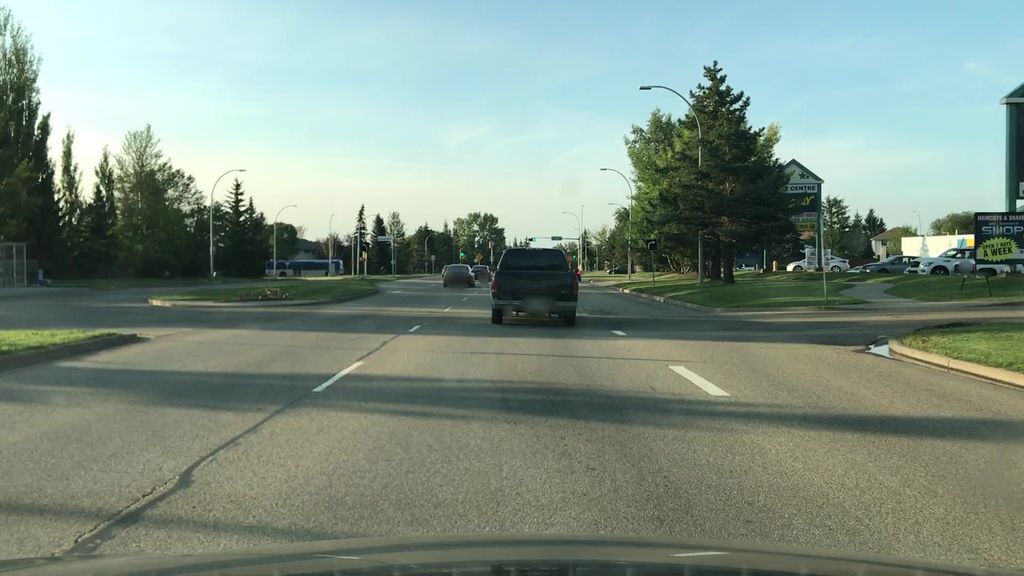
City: edmonton